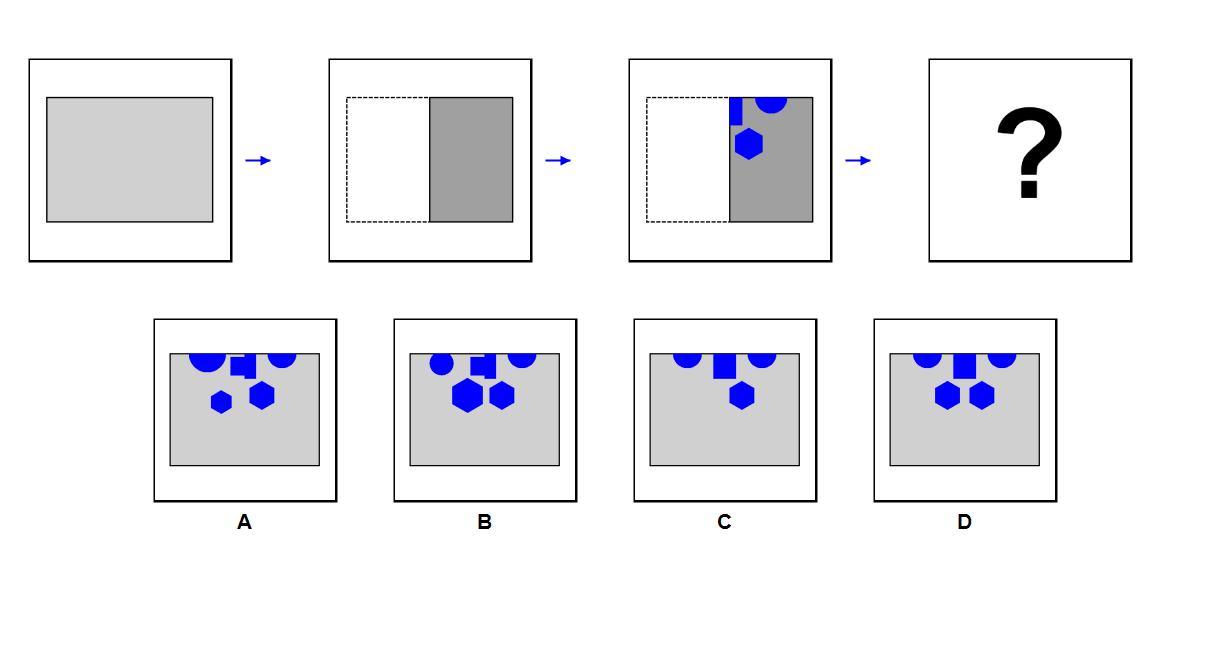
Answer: D